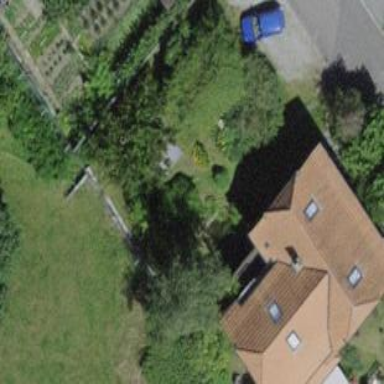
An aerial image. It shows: Shed building.